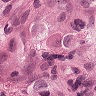
Metastatic tissue present: yes